Question: I would like to show a button (an image or a div with 'background-image') on another '' tag when the mouse cursor gets over it. The image's width is fixed, but height can be changed.
An example of this is as follows:

How could I do this using jQuery or pure JS?
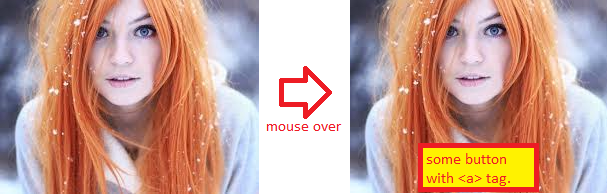
Answer: Css:
'''
div {
position: relative;
bottom: 30px;
left:50%;
z-index:1000;
opacity:0;
}
'''
Jquery:
'''
$("img").hover(function(){
$("div").css("opacity",1);
},function(){
$("div").css("opacity",0);
});
'''
Work the rest yourself out.
Good tutorial: <URL>